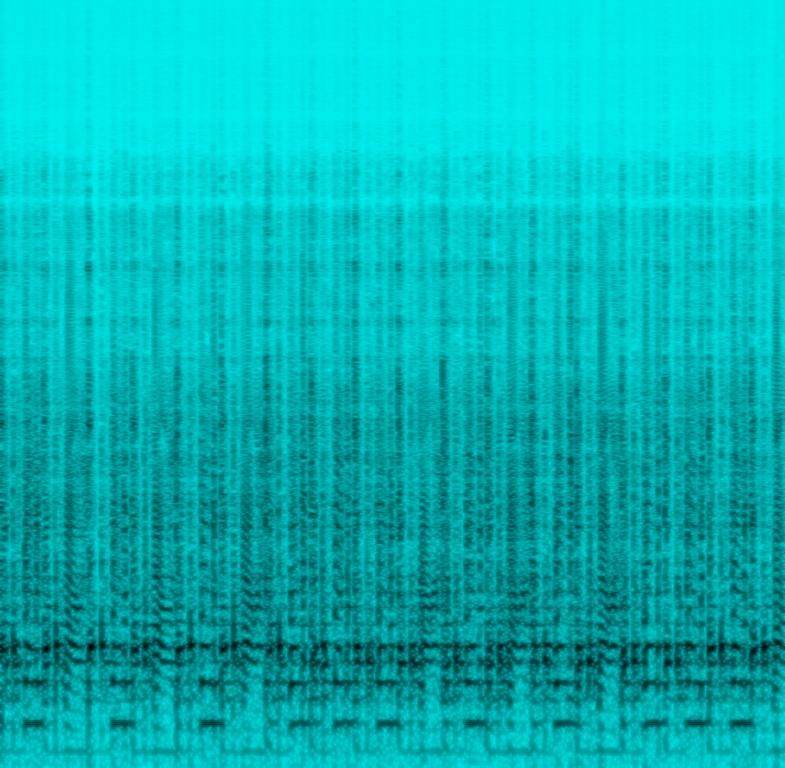
someone is playing a didgeridoo beatboxing at the same time. Changing up rhythms sounding complex and skillfull. This is an amateur recording. This song may be playing in a talent show.